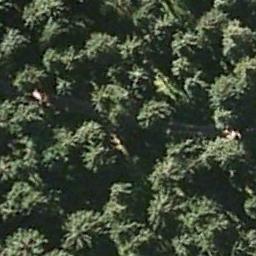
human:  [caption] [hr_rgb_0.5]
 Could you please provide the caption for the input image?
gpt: There is a road goes through the forest .

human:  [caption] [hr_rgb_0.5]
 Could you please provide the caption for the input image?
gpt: Many green trees are in a forest and the leaves cast a black shadow .

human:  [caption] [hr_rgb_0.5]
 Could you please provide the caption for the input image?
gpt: The forest has a lot of randomly arranged green trees .

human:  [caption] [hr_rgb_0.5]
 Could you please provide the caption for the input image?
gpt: This is a dense forest, And the trees are dark green .

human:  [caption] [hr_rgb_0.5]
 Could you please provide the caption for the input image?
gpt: A forest with many green trees .